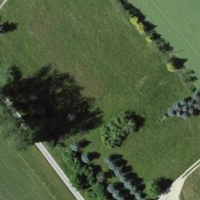
EUNIS habitat code: 24
Species observed at this site:
Prunus spinosa
Filipendula ulmaria